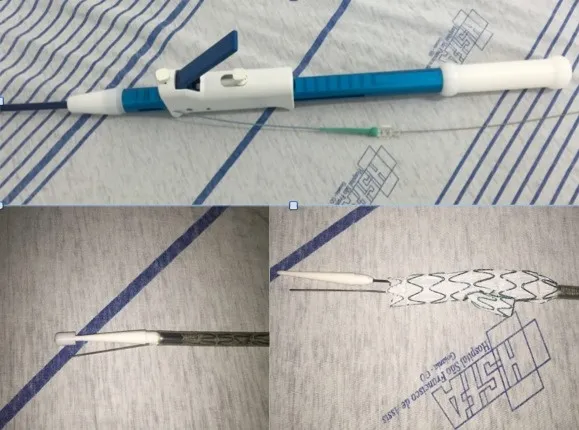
Apresentacao em bancada da endoprotese com ramo iliaco customizada e sistema de pre-cateterizacao para liberacao em teste ex vivo.
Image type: radiology (x_ray)